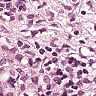
Metastatic tissue present: yes